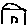
Label: house